Interaction volume radius: 10 \u00c5
Interaction volume height: 10 \u00c5
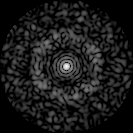
Disorder parameter: 0.8312